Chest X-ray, PA view. Patient: 65 years old, sex M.
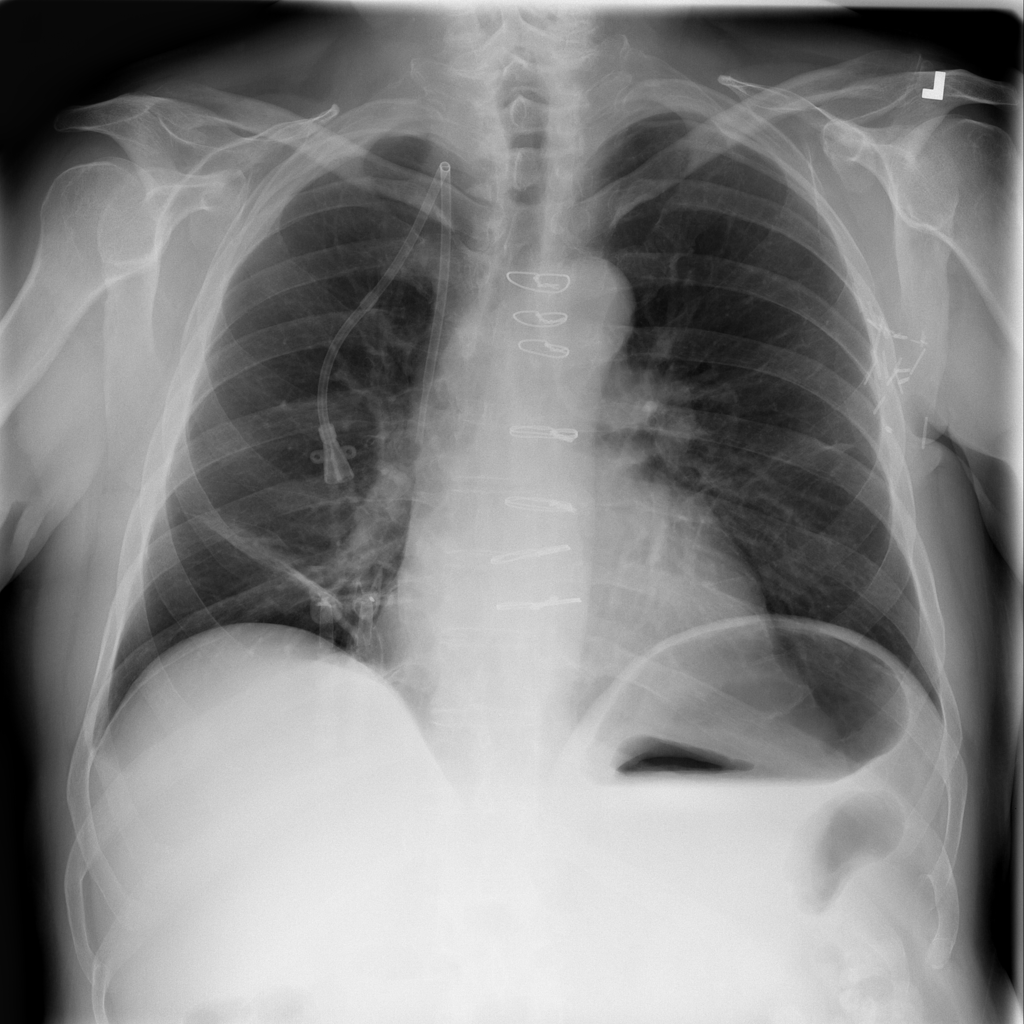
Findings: Atelectasis, Infiltration